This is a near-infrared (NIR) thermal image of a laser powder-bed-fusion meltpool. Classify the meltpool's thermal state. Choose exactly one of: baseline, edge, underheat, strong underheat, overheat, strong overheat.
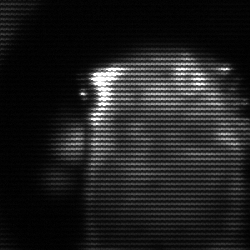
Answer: baseline